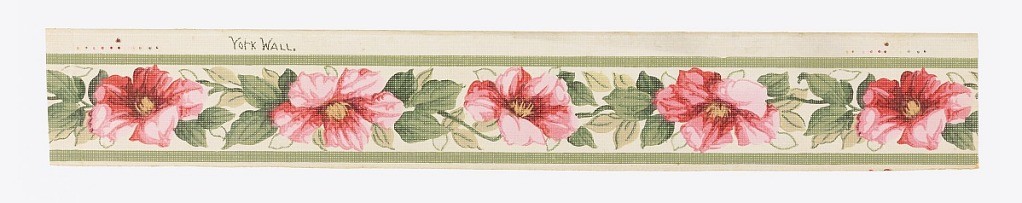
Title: Border
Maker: York Wall Paper Company, 1895
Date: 1890–1900
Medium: Machine-printed paper
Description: Narrow green band top and bottom. Design: "Rose of Sharon." Flowers alternate, one facing top of border, the following one the bottom. Occasional leaf touched with silver. The entire paper, design and field, is slightly embossed with a woven linen effect. The entire colored printing process too is printed in coarse textured linen. Printed in selvedge: "York Wall".